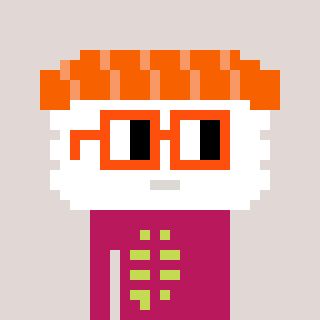
a pixel art character with square orange glasses, a nigiri-shaped head and a darkpink-colored body on a warm background